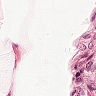
Metastatic tissue present: no